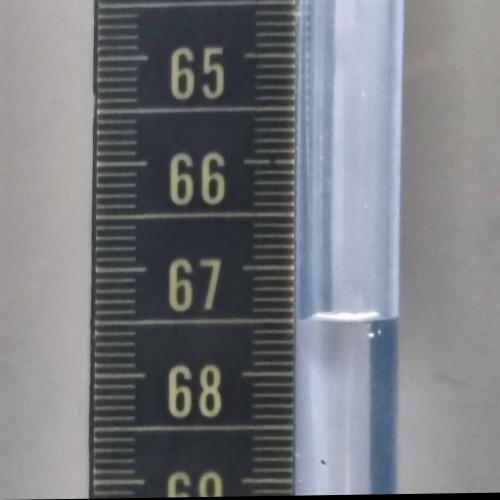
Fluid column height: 67.5 cm